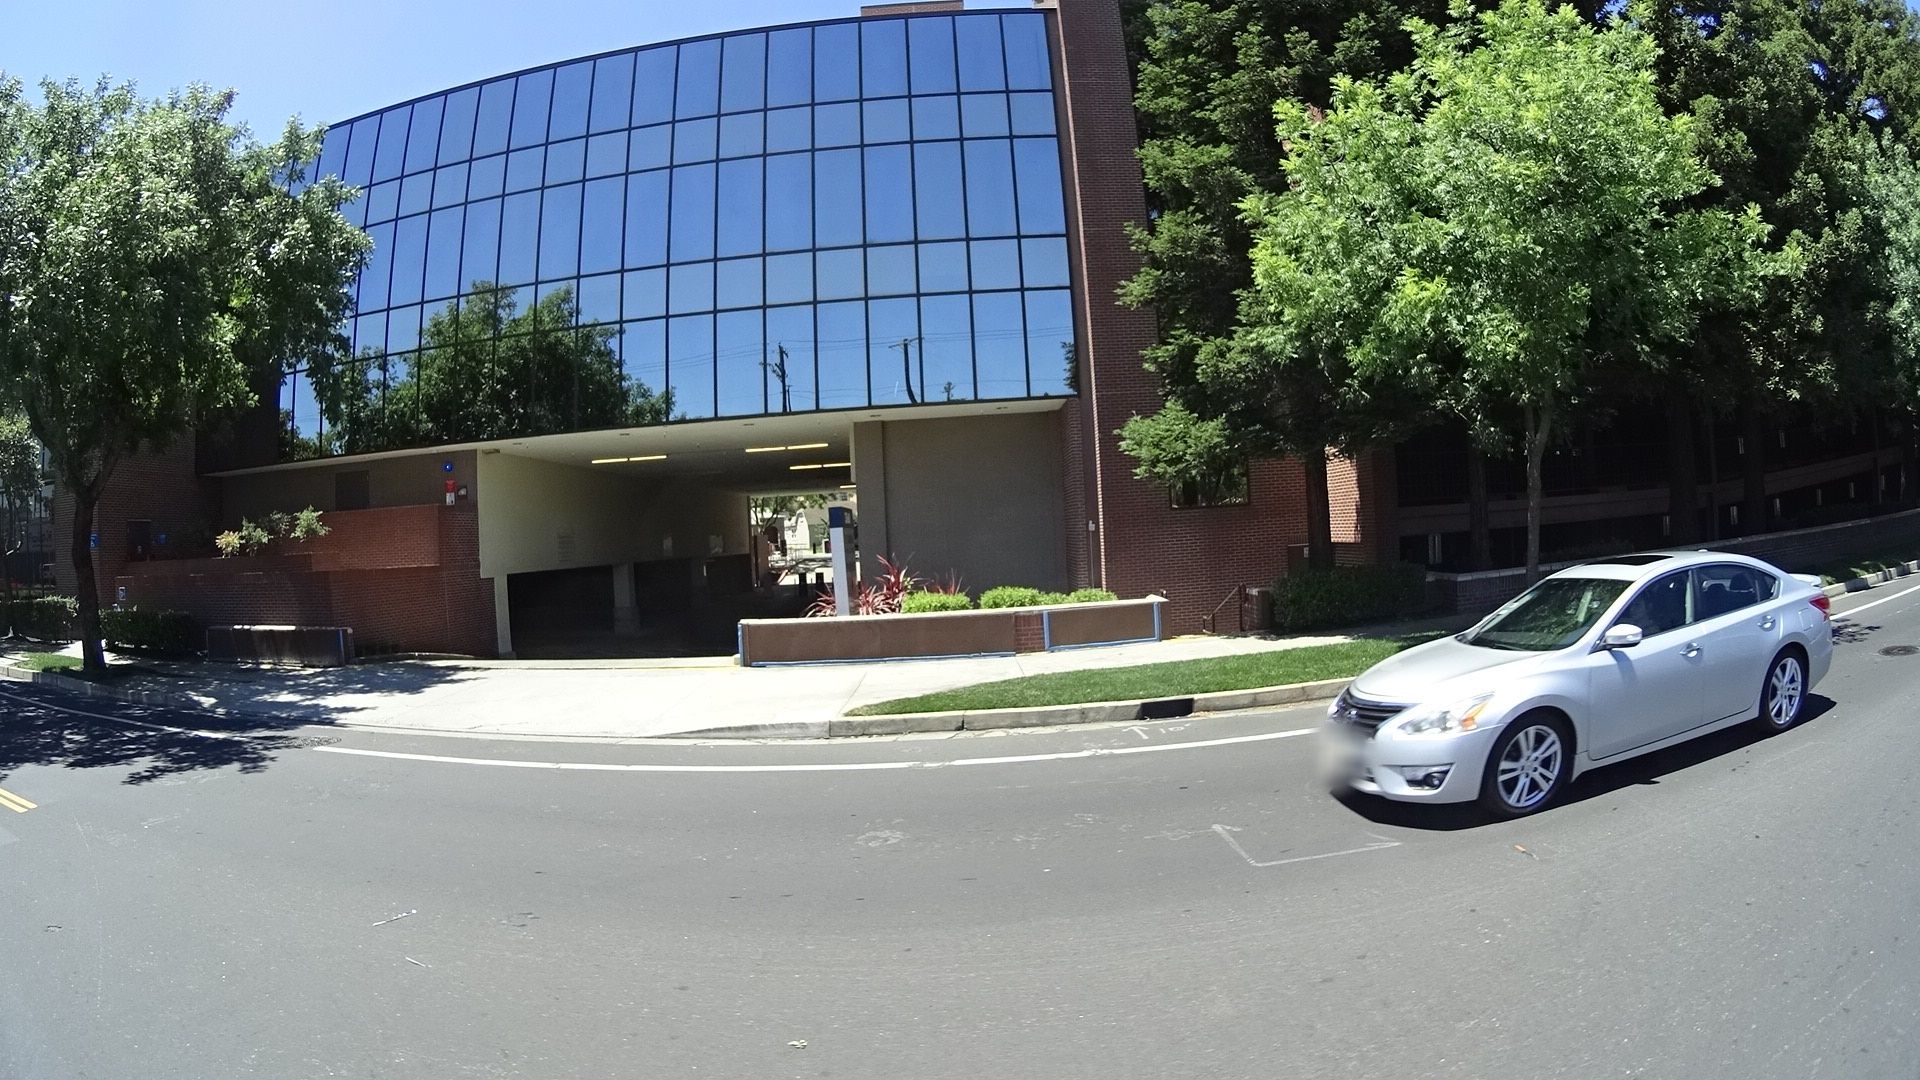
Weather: clear
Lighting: day
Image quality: good
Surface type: driving surface
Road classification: primary
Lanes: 3
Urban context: urban centre
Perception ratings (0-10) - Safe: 5.81, Lively: 5.45, Beautiful: 6.91, Boring: 3.62, Depressing: 1.71, Wealthy: 7.97